Interaction volume radius: 10 \u00c5
Interaction volume height: 20 \u00c5
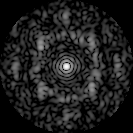
Disorder parameter: 0.6842